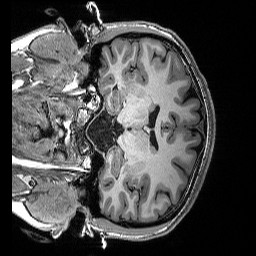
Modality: T1w
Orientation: coronal
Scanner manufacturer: siemens
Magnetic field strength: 3 T
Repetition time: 2.53 s
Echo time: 0.0033 s